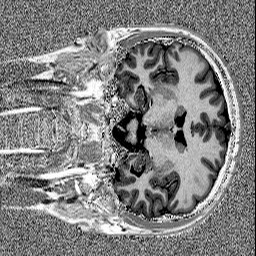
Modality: MP2RAGE
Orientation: coronal
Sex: male